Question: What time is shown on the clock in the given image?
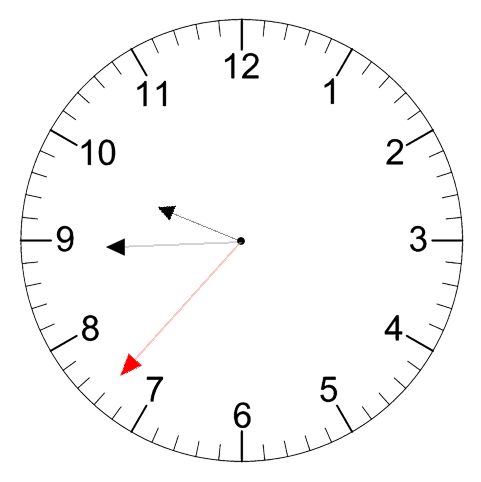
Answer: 09:44:37